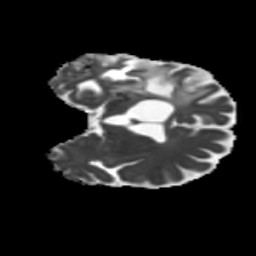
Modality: MD
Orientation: coronal
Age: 74
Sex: female
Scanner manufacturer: siemens
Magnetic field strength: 3 T
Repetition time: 5.25 s
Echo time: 0.08 s